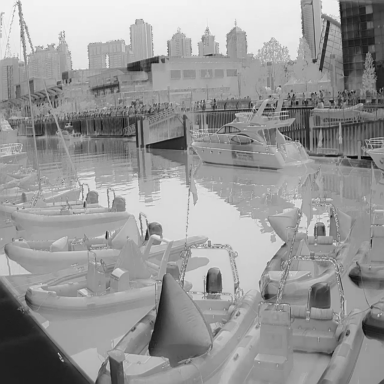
There are seven canoes in the infrared image.